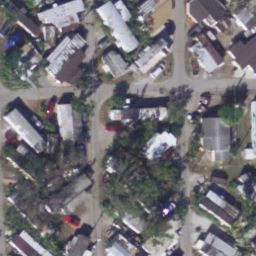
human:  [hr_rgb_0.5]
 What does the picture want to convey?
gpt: mobile home park